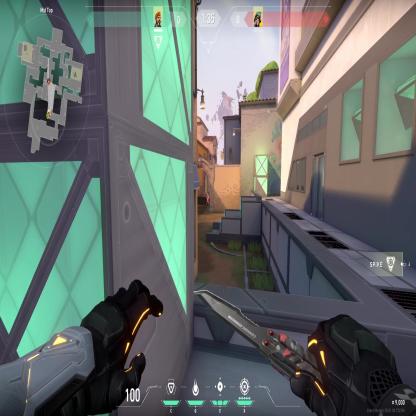
Label: enemy